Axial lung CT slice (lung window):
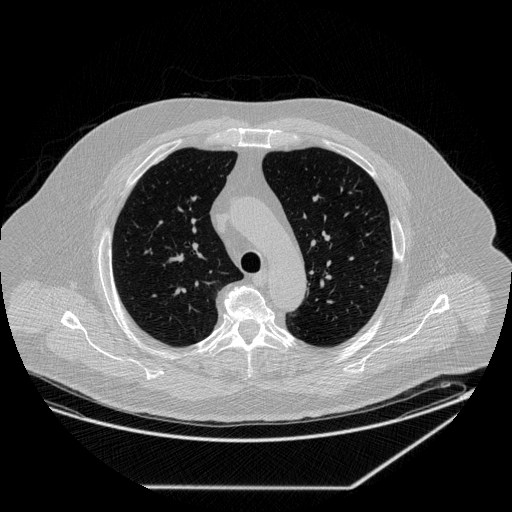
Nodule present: no